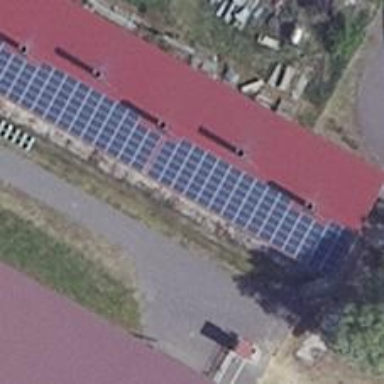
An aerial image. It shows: Solar photovoltaic panel generating electricity through small installation.